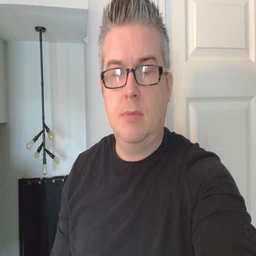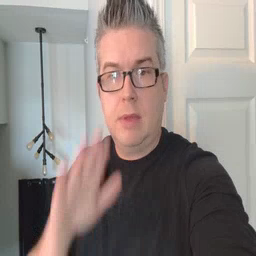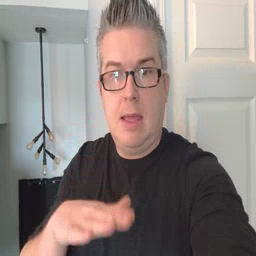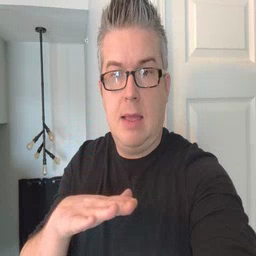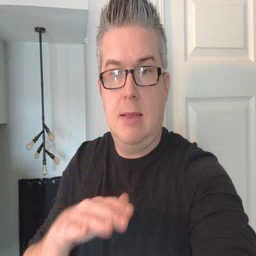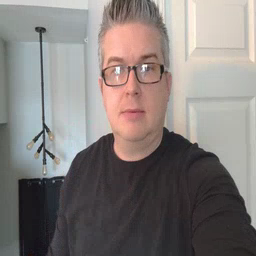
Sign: on